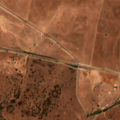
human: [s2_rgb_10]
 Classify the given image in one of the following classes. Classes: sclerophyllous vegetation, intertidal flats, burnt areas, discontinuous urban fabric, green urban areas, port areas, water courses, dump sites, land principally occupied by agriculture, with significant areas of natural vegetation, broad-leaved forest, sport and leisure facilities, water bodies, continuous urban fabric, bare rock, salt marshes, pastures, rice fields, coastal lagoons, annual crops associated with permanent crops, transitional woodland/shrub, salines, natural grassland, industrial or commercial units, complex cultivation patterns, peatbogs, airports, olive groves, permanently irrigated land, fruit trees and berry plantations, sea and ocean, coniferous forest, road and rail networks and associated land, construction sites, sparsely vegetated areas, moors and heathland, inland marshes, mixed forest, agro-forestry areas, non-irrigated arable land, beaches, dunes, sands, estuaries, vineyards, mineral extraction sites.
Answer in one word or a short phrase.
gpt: pastures, agro-forestry areas